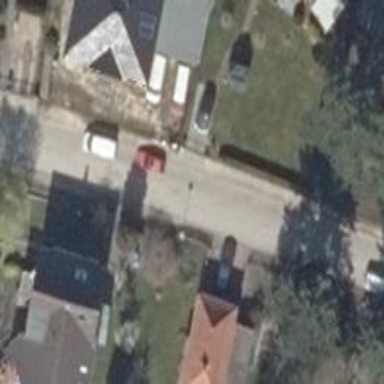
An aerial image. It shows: Driveway.